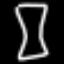
Label: hourglass